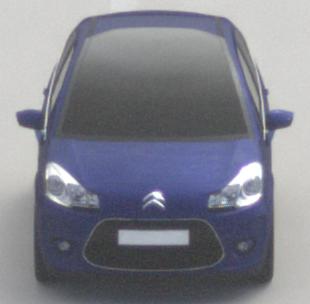
Make: Citroen
Model: C3 1.1
Detailed model: C3 (II)
Model produced from: 2010/01
Model produced until: 2012/03
Doors: 5
Color: blue
Road condition: dry road
Daytime: midday
Contrast: medium contrast